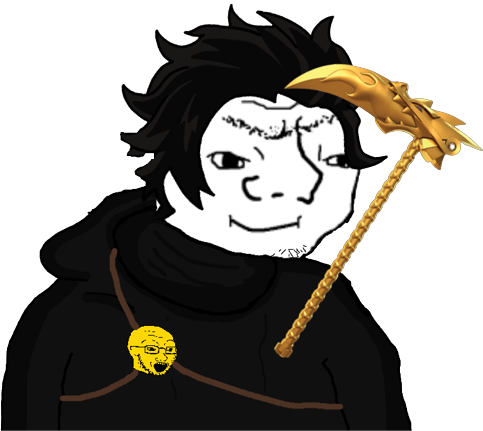
Label: 5_Grug